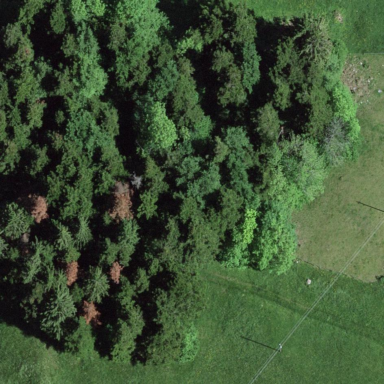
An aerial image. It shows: Forest area.